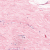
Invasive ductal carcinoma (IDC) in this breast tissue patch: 0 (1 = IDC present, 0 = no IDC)